Question: I'm trying to pick up some better code organization practices. Over time, I've developed a collection of utility-type files that I import into all of my iOS projects. Rather than continuing to copy them in, I want to setup a separate "Library" project which builds these files to a static library. Then, I reference the static library in my app's project.
In Xcode 4.2 I created a new project "JTLibrary" with a static library as the target, added some files, and it builds as expected.
Now, I created a new project "LibraryTest" which should behave like any other app project I might be working on. My understanding was that I should be able to drag the JTLibrary project into this project to create a cross project reference. Once that was done, I would link LibraryTest's binary against the static library from JTLibrary.
However, when I drag the JTLibary project into the LibraryTest project, it does not appear expandable. I expected I should be able to see the files in it, etc. See screenshot below:

Can anyone offer some insight to why the project appears like this rather than expandable? Once it is expandable, I should be able to see the static library in the app's project.
Thanks!
It's worth mentioning that I'm working with a VERY basic project now. From the new project window, select Framework & Library >> Cocoa Touch Static Library. Add one function to the default class and build.
I can copy the header and .a files into another project and use them successfully, but if I try to drag the project itself, it appears like the picture above.
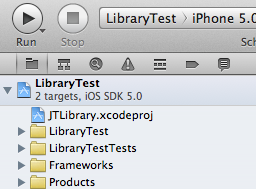
Answer: To create a subproject simply drag a project node from Finder into Xcode.
DO NOT open two Xcode instances and drag the project node from one to the other (that's why the subproject is not expandable).